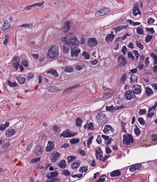
Tumor epithelial tissue: yes
Tumor-associated stroma tissue: yes
Normal tissue: no